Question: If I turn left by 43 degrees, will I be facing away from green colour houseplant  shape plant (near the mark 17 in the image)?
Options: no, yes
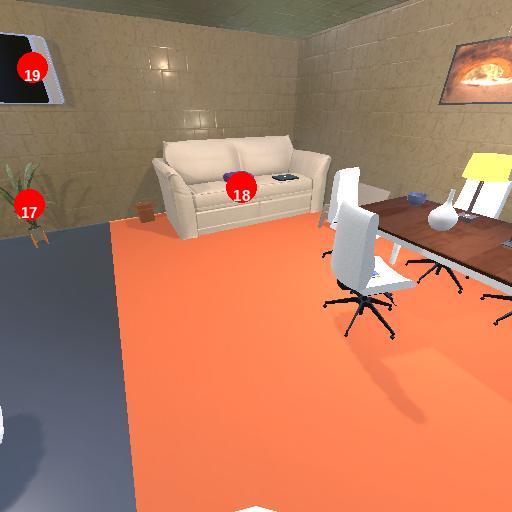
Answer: no